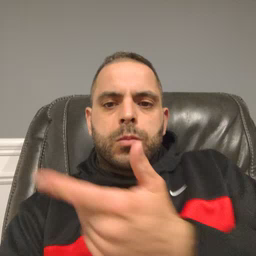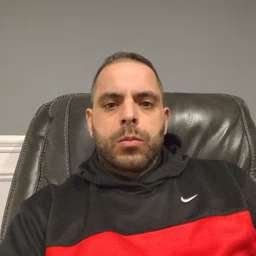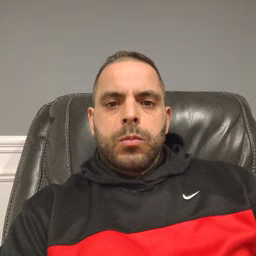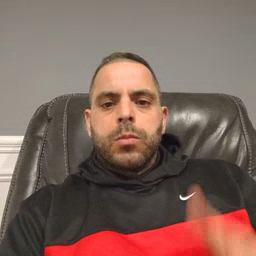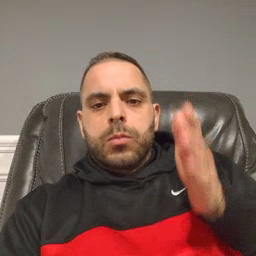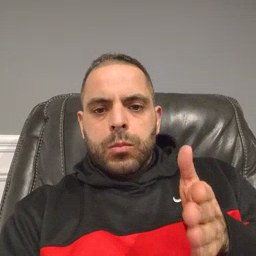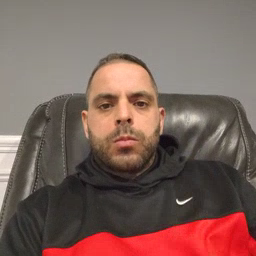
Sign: beside